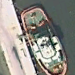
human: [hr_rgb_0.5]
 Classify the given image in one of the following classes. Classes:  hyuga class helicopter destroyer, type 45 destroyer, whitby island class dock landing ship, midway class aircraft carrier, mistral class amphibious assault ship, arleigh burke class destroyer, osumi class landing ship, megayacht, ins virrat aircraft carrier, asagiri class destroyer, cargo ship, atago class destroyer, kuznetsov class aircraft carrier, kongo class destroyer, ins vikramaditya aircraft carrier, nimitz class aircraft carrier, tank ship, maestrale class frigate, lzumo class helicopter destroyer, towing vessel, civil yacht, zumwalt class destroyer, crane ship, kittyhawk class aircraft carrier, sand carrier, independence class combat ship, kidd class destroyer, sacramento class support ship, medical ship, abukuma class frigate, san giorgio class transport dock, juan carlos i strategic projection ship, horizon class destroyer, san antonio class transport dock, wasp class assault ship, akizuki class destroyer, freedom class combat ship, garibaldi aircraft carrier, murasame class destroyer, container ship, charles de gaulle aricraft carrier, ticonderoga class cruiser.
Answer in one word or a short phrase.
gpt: Towing vessel